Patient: sex M, age 48
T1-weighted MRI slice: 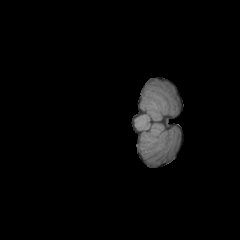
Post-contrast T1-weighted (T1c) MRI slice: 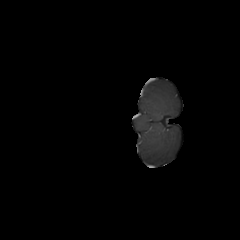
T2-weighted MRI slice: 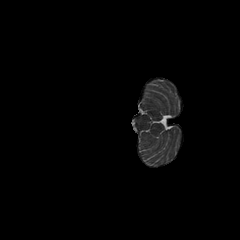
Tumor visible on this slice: no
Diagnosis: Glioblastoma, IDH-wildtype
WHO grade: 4